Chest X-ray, PA view. Patient: 5 years old, sex F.
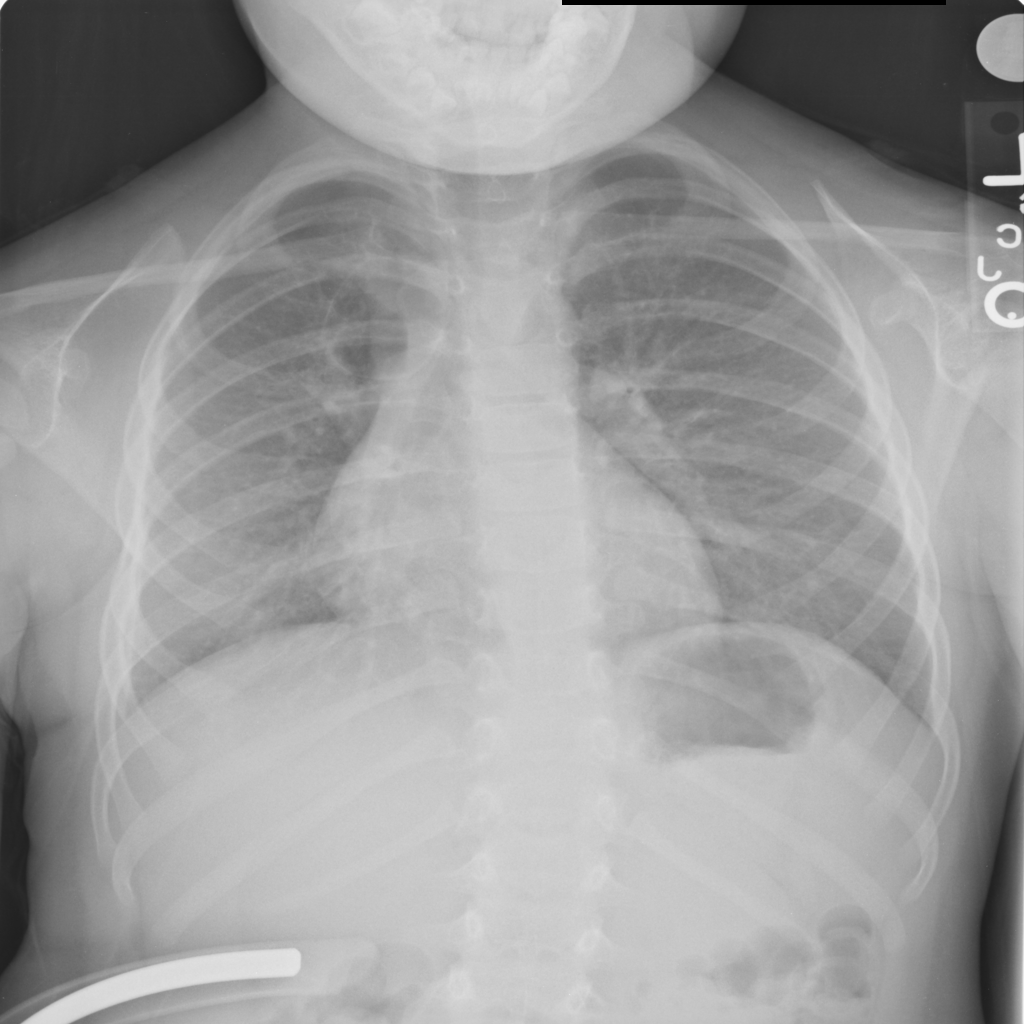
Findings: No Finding